Question: I am using autolayout with this layout:

self.view with frame (0,80, 320, 488)
collectionView with frame (0,0,320,220)
underView with frame (0,220,320,268)
and trying to achieve an animation which should resize underView enlarging its height such that underView partially covers collectionView moving bottom-up.
Autolayout forces an height constraint for those 2 views hence I have created an IBOutlet for underView height constraint which I am tweaking in animation:
'''
NSLog(@"underView height %.2f", self.underView.frame.size.height);
NSLog(@"offset (%.2f, %.2f)", offset.x, offset.y);
heightConstraint.constant += offset.y;
NSLog(@"heightConstraint %.2f", heightConstraint.constant);
[self.underView setNeedsUpdateConstraints];
[UIView animateWithDuration:ANIMATION_DURATION
delay:ANIMATION_DELAY
options:UIViewAnimationOptionCurveEaseOut
animations:^{
[self.underView layoutIfNeeded];
NSLog(@"underView height %.2f", heightConstraint.constant);
} completion:nil];
'''
And in the console I can see:
'''
2013-07-30 09:09:37.268 Cal[49611:a0b] underView height 268.00
2013-07-30 09:09:37.268 Cal[49611:a0b] offset (320.00, 144.00)
2013-07-30 09:09:37.269 Cal[49611:a0b] heightConstraint 412.00
2013-07-30 09:09:37.270 Cal[49611:a0b] underView height 412.00
'''
But the resize does not happen at all.
The only reason for this behavior I can think of is the height constraint of the collectionView above, but since I do not want the collection to reload I can not operate on that.
I am wondering how to achieve having the underView enlarging OVER the collectionView? I tried using constraint priorities but it didn't work...
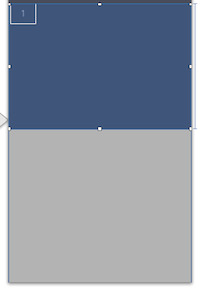
Answer: So, I have found a possible solution to my question, not sure if it is the best solution though. I was missing a reference to the vertical space constraint of self.collectionView, so the final code would be:
'''
verticalSpace.constant -= shift;
heightConstraint.constant += shift;
[self.collectionView setNeedsUpdateConstraints];
[self.underView setNeedsUpdateConstraints];
[UIView animateWithDuration:ANIMATION_DURATION
delay:ANIMATION_DELAY
options:UIViewAnimationOptionCurveEaseOut
animations:^{
[self.view layoutIfNeeded];
} completion:nil
];
'''
I will wait other better solutions for some time so that I don't mark my own answer as the accepted one.